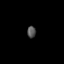
Tissue: prostate
Cell type: Myeloid cells
Senescence score: 0.686
Nuclear area (px): 99
Mean DAPI intensity: 83.515